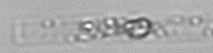
Label: Dactyliosolen_blavyanus